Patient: sex F, age 35
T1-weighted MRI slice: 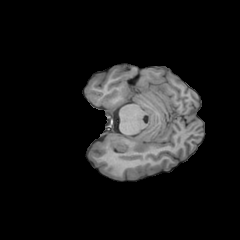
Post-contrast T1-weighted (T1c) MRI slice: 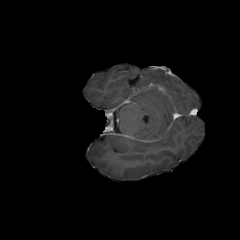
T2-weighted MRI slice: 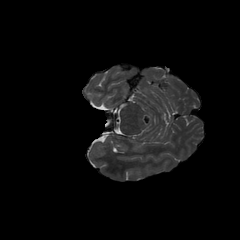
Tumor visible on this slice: no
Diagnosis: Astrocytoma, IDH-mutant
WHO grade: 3